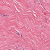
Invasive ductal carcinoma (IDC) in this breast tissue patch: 1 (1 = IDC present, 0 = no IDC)